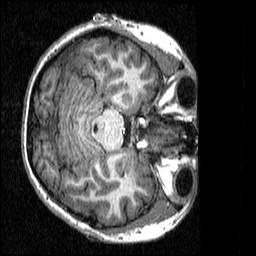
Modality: T1w
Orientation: axial